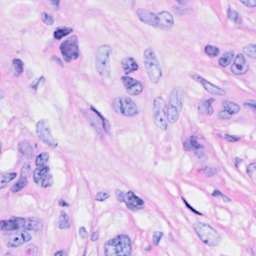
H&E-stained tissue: Breast